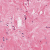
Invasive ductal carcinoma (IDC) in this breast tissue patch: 0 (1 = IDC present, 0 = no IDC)